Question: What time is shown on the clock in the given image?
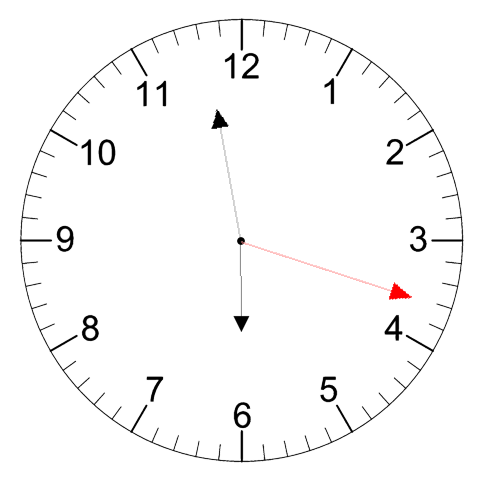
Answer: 05:58:18